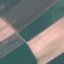
Land use / land cover: AnnualCrop